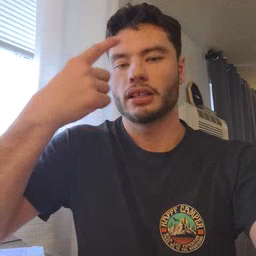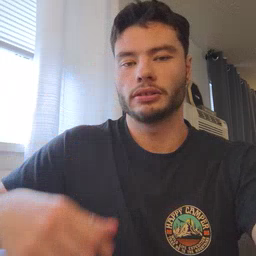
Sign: face